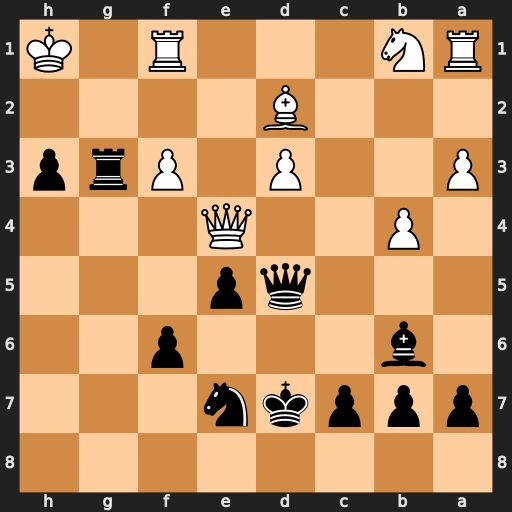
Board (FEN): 8/pppkn3/1b3p2/3qp3/1P2Q3/P2P1Prp/3B4/RN3R1K
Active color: b
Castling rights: -
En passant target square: -
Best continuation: Qg8 Nc3 Rg2 Qg4+ Rxg4